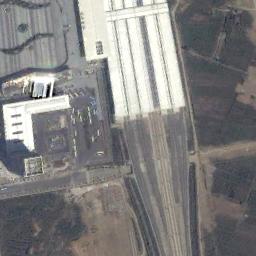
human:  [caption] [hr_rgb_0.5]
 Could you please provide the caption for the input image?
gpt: The railway station is next to the farmland and buildings .

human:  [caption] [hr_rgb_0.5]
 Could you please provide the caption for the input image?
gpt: The railway station has lots of railways and a white building and some fields are next to the railway station .

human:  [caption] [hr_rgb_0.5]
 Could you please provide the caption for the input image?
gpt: There is a fully equipped railway station in the suburbs .

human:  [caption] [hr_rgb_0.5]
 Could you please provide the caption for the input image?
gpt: There are many trees around the railway station .

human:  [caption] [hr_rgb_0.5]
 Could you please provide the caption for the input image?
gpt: There are some green meadows and bare land around the white railway station .